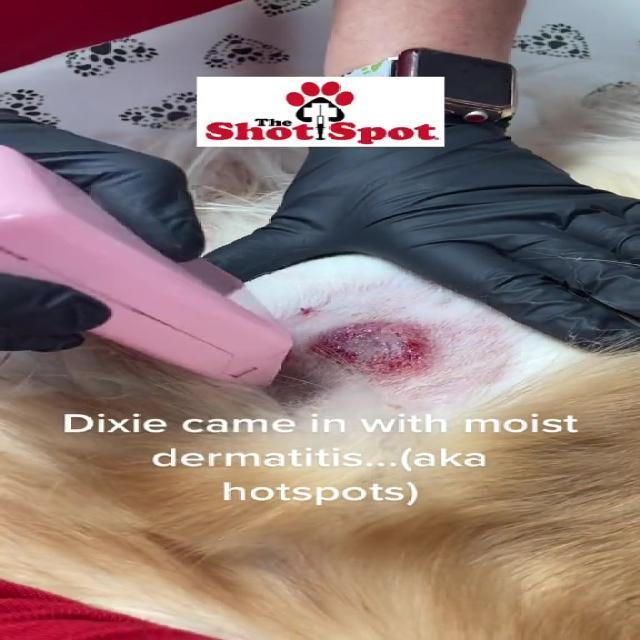
Canine dermatitis — inflammation of the skin presenting with erythema, pruritus, papules, and excoriation. May be allergic, contact, or atopic in origin.